Question: I am working on an app to detect "damage amount" of paper money.
The app will assess the user's input image, and confirm if they have rights to a replacement note.
The output is : 'if 30% of lost of money object, can allow changing at the bank'.

I have idea, we make capture with camera of money and the damage background is white so, in AS3 can count how percent of white color. If less then 30% so is good to change on the Bank.
Any idea (calculation) of how to count percentage of white colour in image?. Thanks.
i have the code @VC.One, may you make correction? Thanks.
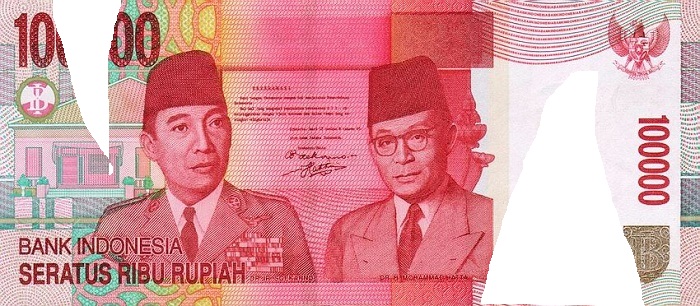
Answer: The percentage formula is : 'amountFound * 100 / amountTotal'
For example if you have $200 put somewhere but only found $50. Doing '50 * 100 / 200' tells that you found 25%. If you found another $50 (now $100), it tells you that you got 50% of your $200.
With this basic formula, you can use it like this for your 'Analisa' function...
'''
function analisa(e:MouseEvent = null) : void
{
var xi: int=0; var yi: int=0; var pixel: uint=0;
var totalPixels_image : int = 0;
var totalPixels_white : int = 0;
var PercentWhitePixels : Number = 0;
//# get total pixels
totalPixels_image = bmpData.width * bmpData.height;
//# get total white pixels
for (yi = 0; yi < bmpData.height; yi++)
{
for (xi = 0; xi < bmpData.width; xi++)
{
pixel = bmpData.getPixel( xi, yi );
if ( pixel == 0xFFFFFF)
{
totalPixels_white += 1; //++;
}
}
}
PercentWhitePixels = ( (totalPixels_white * 100) / totalPixels_image);
//# get results
trace("=== RESULTS =================================");
trace("Image Width : " + bmpData.width );
trace("Image Height : " + bmpData.height );
trace("total Pixels in Image : " + totalPixels_image);
trace("total Pixels of White : " + totalPixels_white);
trace("Percentage of White : " + PercentWhitePixels) + "%";
}
'''
For me the result for your image was . But from looking with my eyes I think a number around 5% to 10% more correct (not this calculated 0.18%). If you multiply result by 100 it will become '18.95%' but now that seems too much.
I think an extra or different calculation is needed, I will update when I think of something later but this Answer should help you start..
PS consider checking about :
<URL>.
I think <URL> might help you.